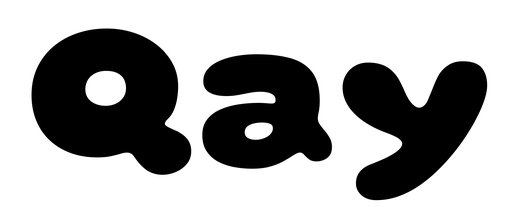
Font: Gluten_ExtraBold